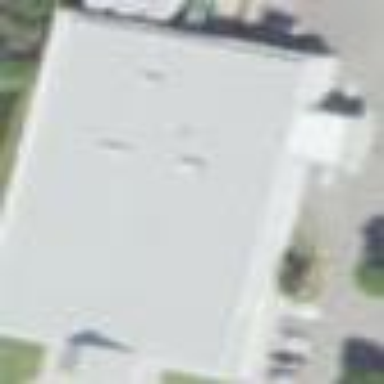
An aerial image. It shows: Building.